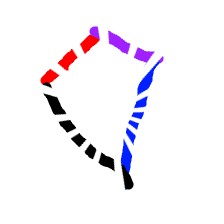
Shape: kite